Field crop: tomato
Growth stage: 1
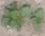
Species: solanum